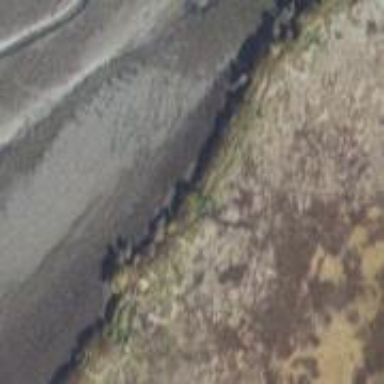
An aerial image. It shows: Mud area affected by tidal activity.